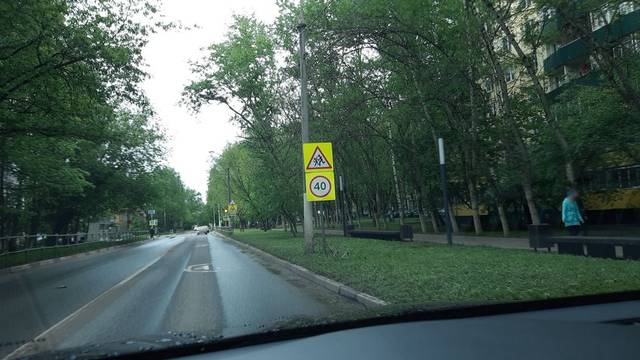
Region: Russia
Coordinates: 55.95, 37.491